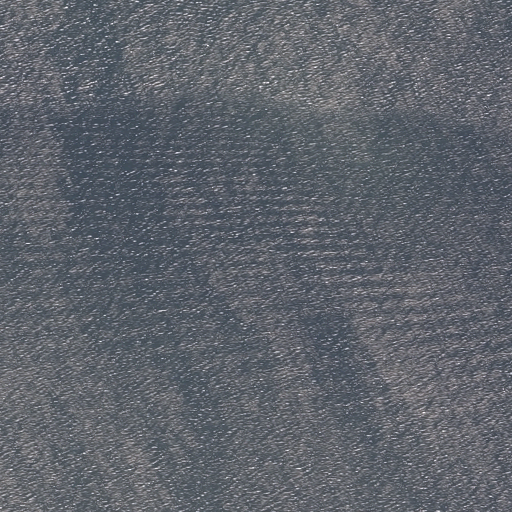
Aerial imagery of bar in Maine named Bass Harbor Bar containing only open water